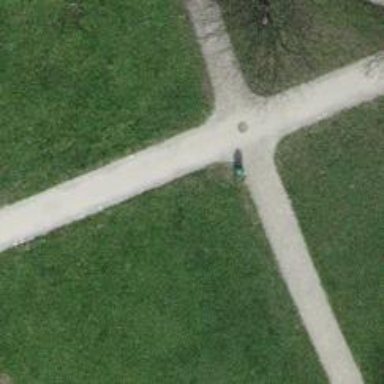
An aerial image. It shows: Footway with fine gravel surface.